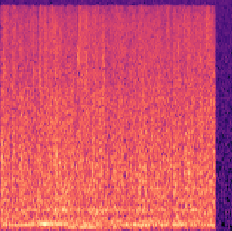
Sound class: Rain